Field crop: maize
Growth stage: 2
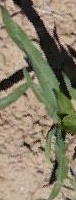
Species: maize